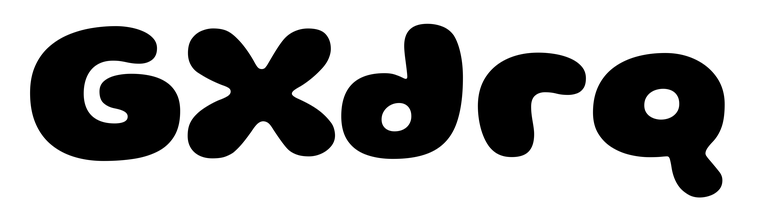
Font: Gluten_ExtraBold